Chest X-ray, AP view. Patient: 55 years old, sex M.
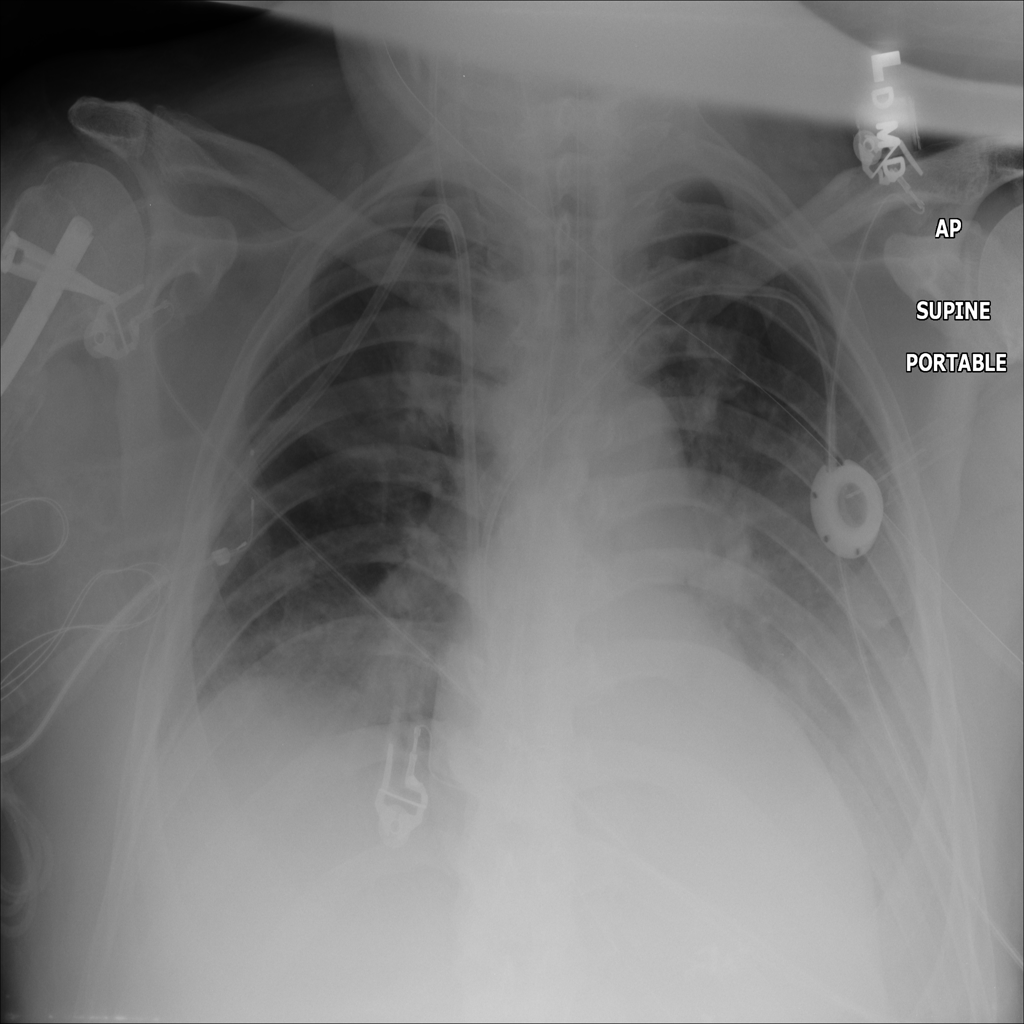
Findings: Consolidation, Infiltration